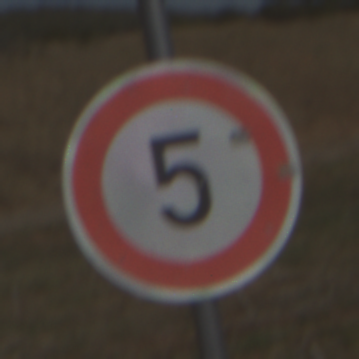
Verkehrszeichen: Geschwindigkeit5
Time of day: Midday
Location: Outdoor (RoadRail)
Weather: Clear
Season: Summer
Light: Natural